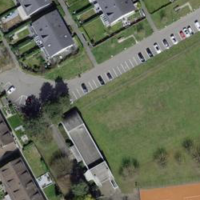
EUNIS habitat code: 53
Species observed at this site:
Oenothera glazioviana